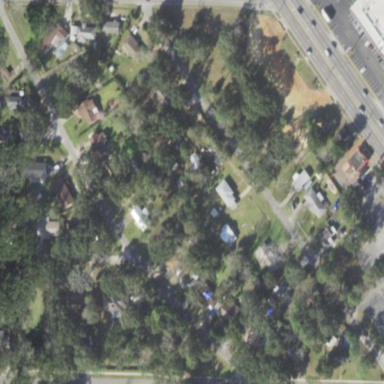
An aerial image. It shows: This residential area consists of single-family homes.